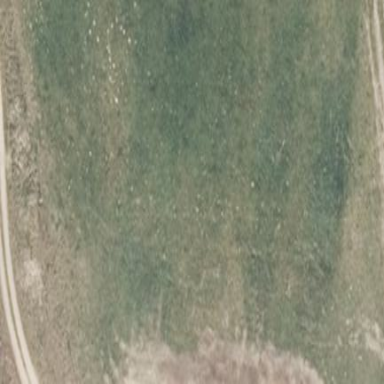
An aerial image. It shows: Picturesque grassland.